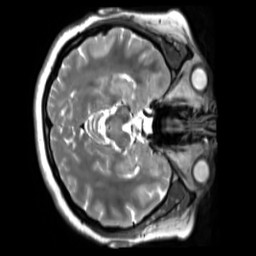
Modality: T2w
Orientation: axial
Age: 25
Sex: female
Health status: ill
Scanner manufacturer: siemens
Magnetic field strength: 3 T
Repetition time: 2.8 s
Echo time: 0.326 s